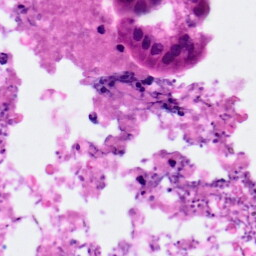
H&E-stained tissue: Pancreatic